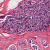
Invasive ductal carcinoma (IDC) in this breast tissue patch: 0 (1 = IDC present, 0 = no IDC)